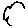
Label: cloud